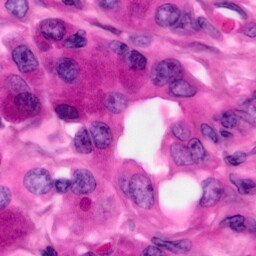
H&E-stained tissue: Pancreatic